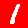
Digit: 1